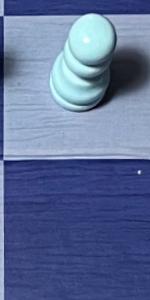
Label: Empty